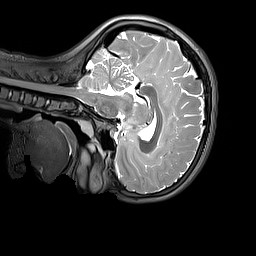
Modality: T2w
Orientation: sagittal
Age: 11
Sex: female
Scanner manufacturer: siemens
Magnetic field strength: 3 T
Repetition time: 3.2 s
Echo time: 0.408 s